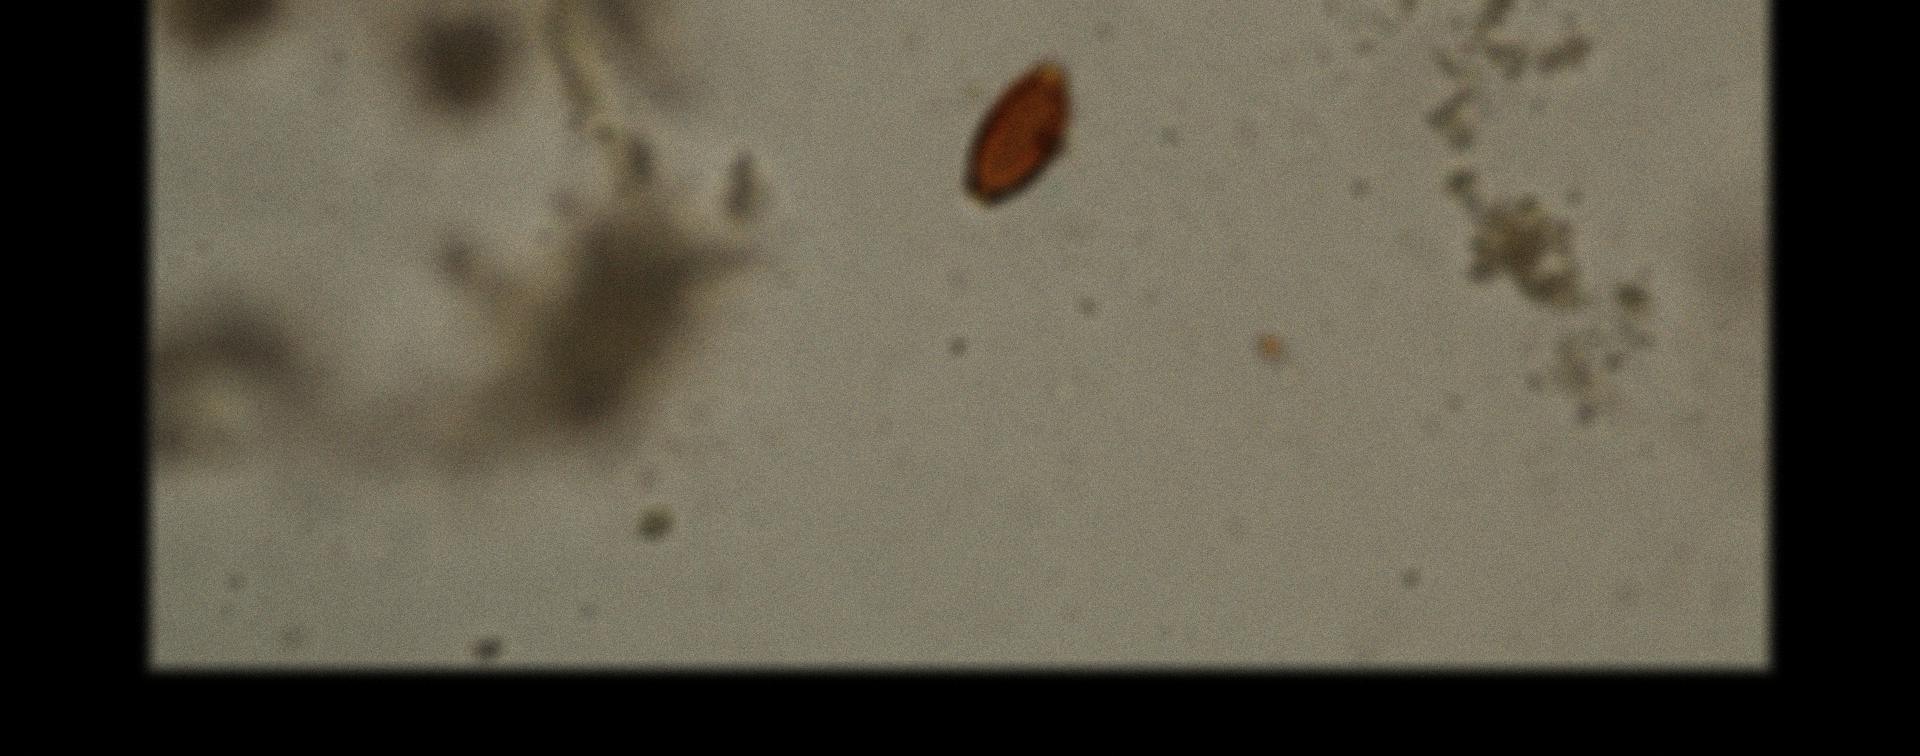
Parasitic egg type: Trichuris trichiura